Question: Count the number of objects in the diagram.
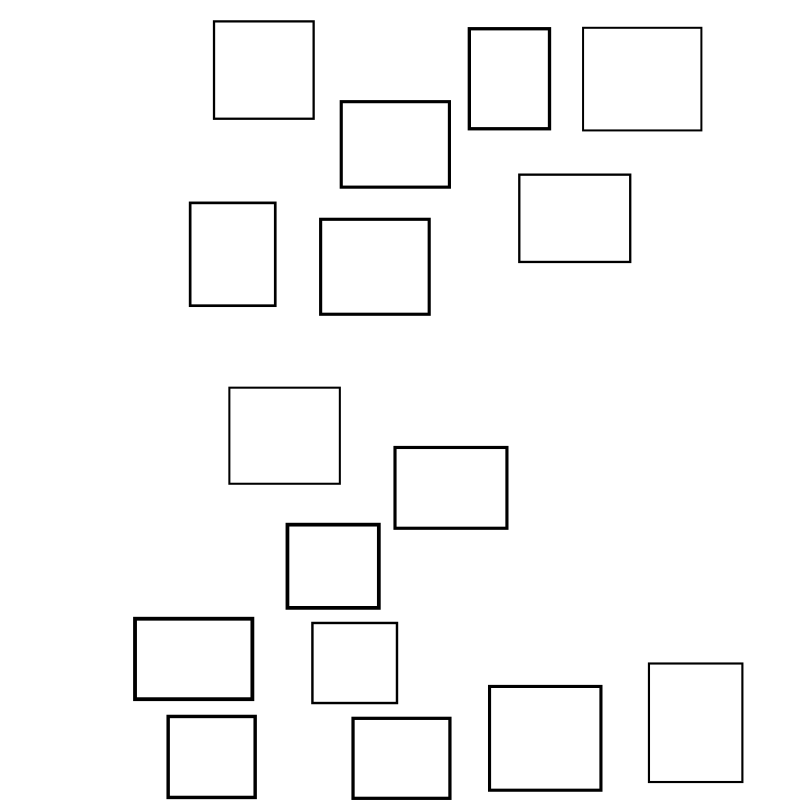
Answer: 16